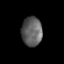
Tissue: prostate
Cell type: Myeloid cells
Senescence score: 0.3422
Nuclear area (px): 589
Mean DAPI intensity: 96.372